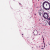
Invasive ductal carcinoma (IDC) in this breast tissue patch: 0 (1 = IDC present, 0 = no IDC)